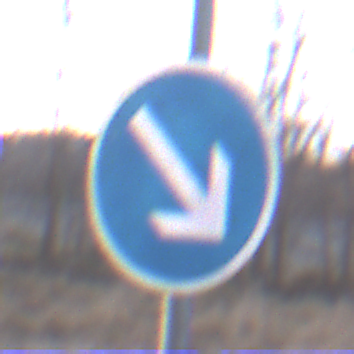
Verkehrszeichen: VorgeschriebeneVorbeifahrtRechts
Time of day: MorningAfternoon
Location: Outdoor (Nature)
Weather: PartlyCloudy
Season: NotSpecified
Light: Natural